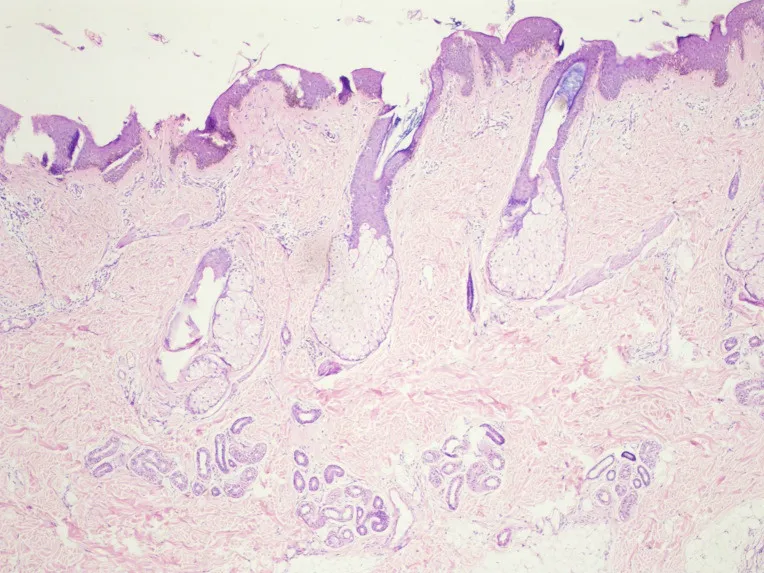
There are immature and mature sebaceous gland with sebaceous hyperplasia along with primitive hair follicles with acanthosis, acanthosis, papillomatosis and mild hyperkeratosis of epidermis.
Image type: pathology (h&e)